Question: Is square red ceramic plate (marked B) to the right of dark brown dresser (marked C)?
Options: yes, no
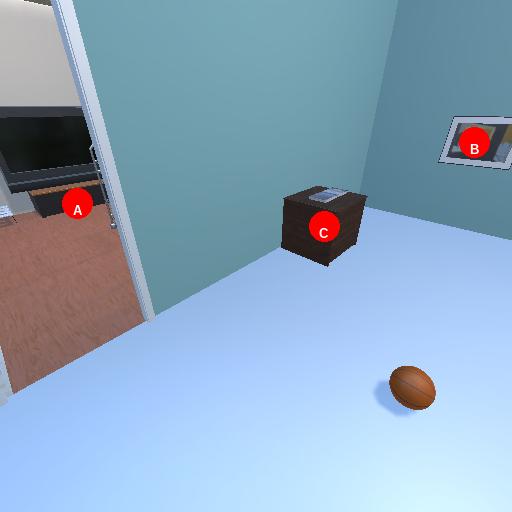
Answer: yes